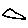
Label: triangle